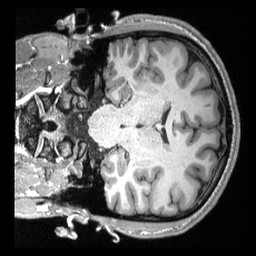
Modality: T1w
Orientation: coronal
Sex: male